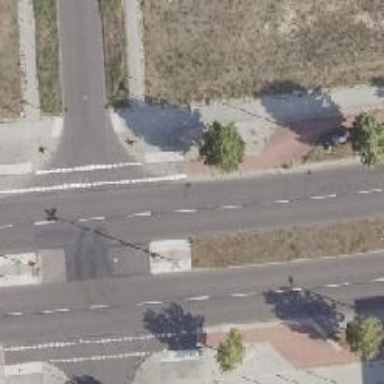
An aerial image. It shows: Unmarked crossing on the road.